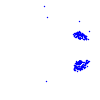
Particle: electron